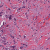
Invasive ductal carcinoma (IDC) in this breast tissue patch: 1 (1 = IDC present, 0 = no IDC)